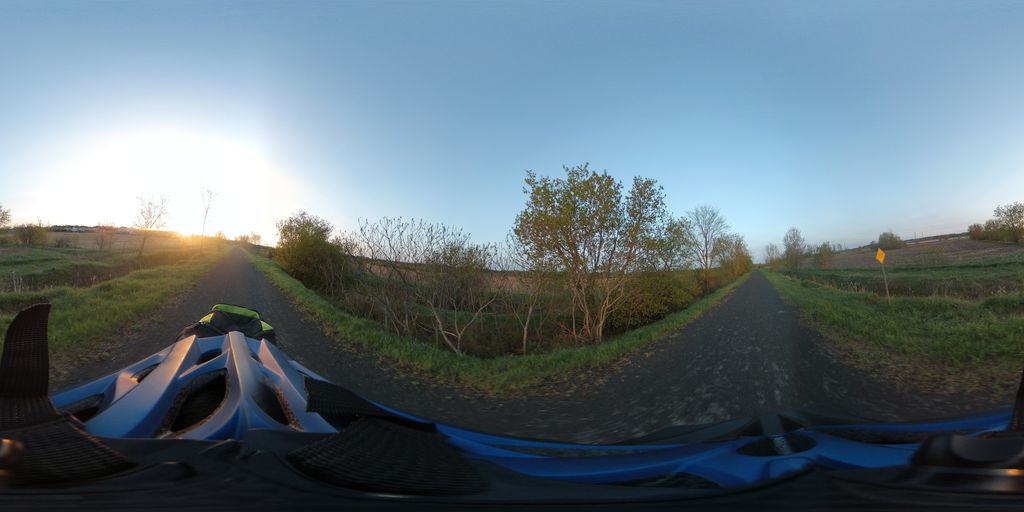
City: ottawa-gatineau